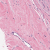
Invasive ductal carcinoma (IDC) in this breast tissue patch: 0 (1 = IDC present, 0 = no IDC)